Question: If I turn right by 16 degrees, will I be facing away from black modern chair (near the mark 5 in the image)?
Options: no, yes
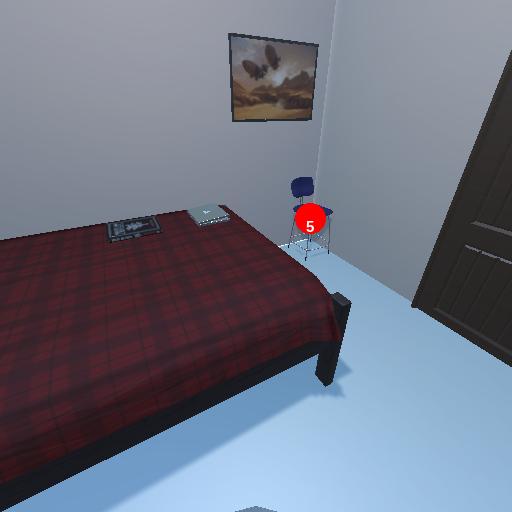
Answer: no